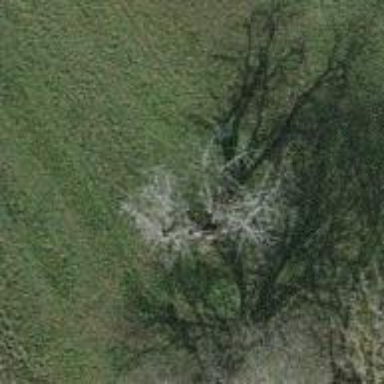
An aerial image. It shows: Beautiful tree in nature.